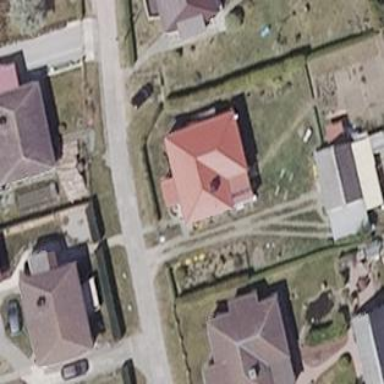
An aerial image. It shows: House with multiple building parts.